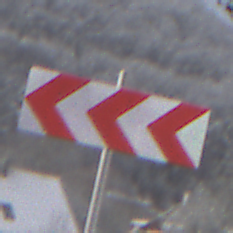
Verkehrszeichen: RichtungstafelnInKurvenGrossRechts
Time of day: MorningAfternoon
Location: Outdoor (Nature)
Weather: PartlyCloudy
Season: Winter
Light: Natural